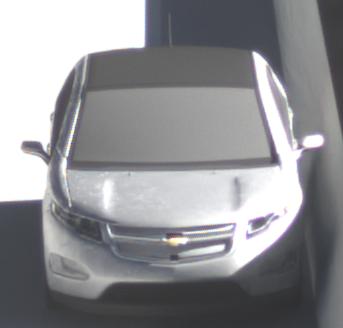
Make: Chevrolet
Model: Volt
Detailed model: Volt
Model produced from: 2011/11
Model produced until: 2014/08
Doors: 5
Color: white
Road condition: dry road
Daytime: morning or afternoon
Contrast: high contrast